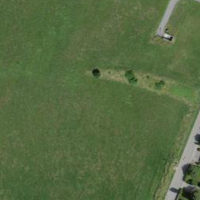
EUNIS habitat code: 52
Species observed at this site:
Rumex obtusifolius
Salvia pratensis